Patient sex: M
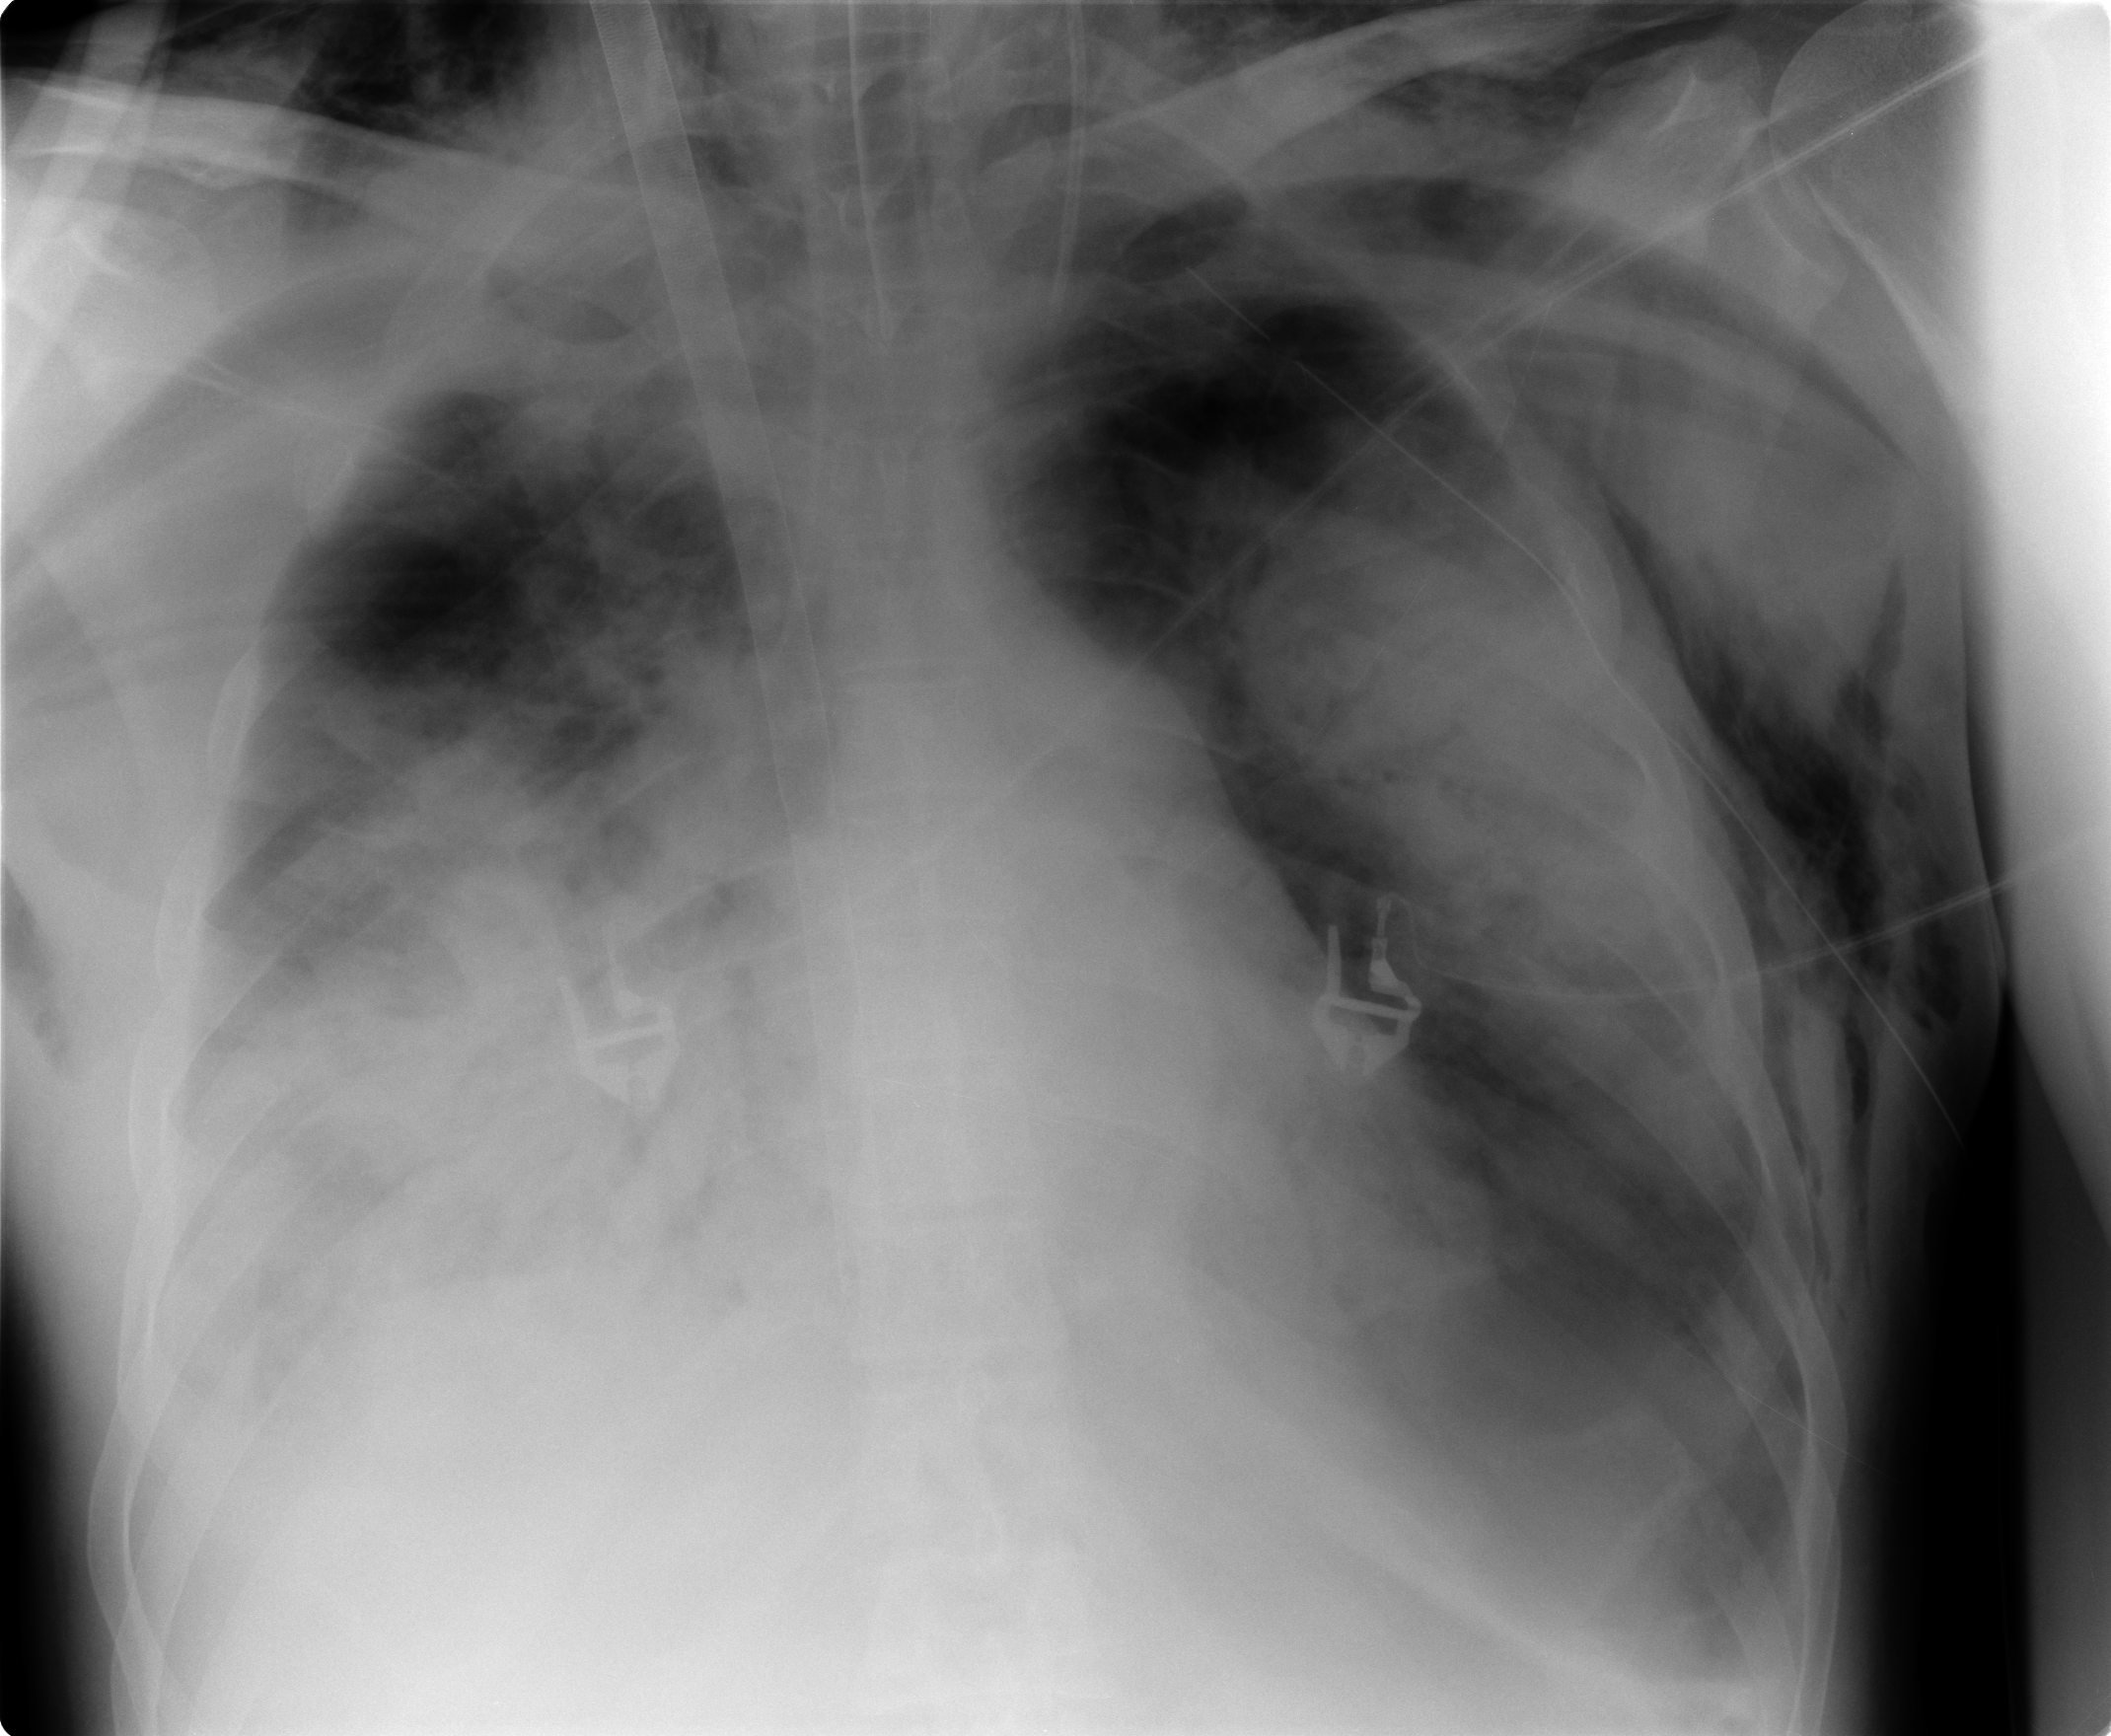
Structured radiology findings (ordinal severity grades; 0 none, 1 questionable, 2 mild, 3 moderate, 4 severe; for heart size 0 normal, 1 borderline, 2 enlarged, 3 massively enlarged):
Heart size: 0
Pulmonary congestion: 2
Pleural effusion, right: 2
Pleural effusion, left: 0
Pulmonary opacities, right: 1
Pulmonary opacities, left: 1
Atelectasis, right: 4
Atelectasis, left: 4